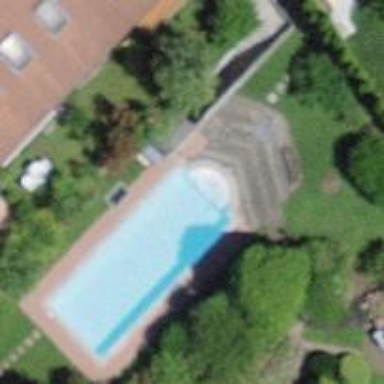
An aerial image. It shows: Swimming pool located in leisure land.